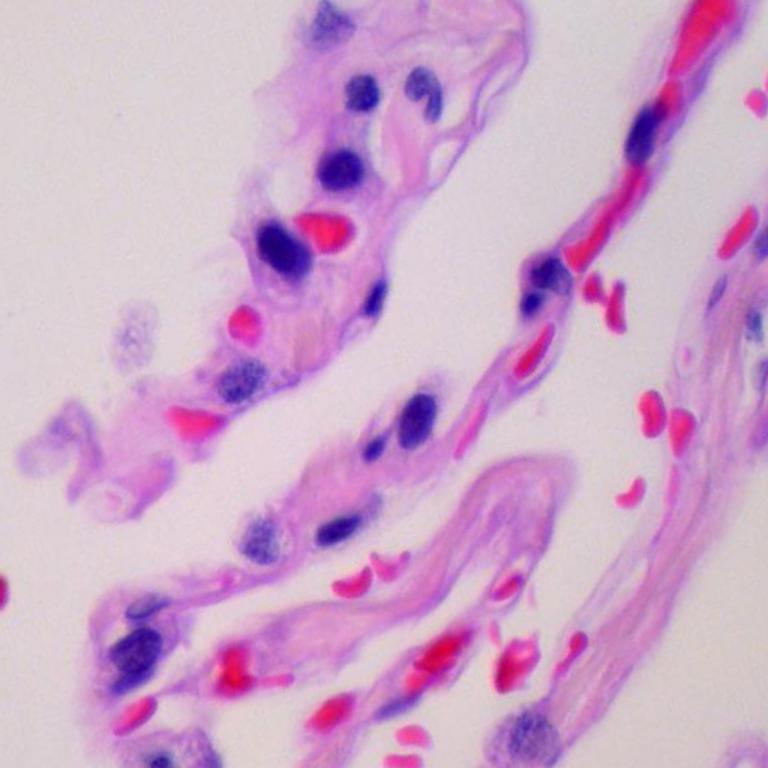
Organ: lung
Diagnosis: benign